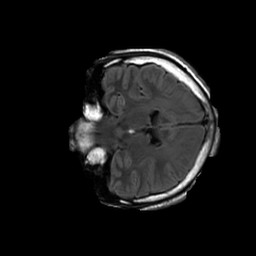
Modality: FLAIR
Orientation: coronal
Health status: ill
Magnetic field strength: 3 T